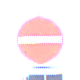
Verkehrszeichen: VerbotDerEinfahrt
Zusatzzeichen unten: MehrspurigeFahrzeugeFrei4
Umgebung: Outdoor, Nature
Tageszeit: SunriseSunset
Wetter: Clear
Licht: Natural
Jahreszeit: NotSpecified
Kontrast: HighContrast